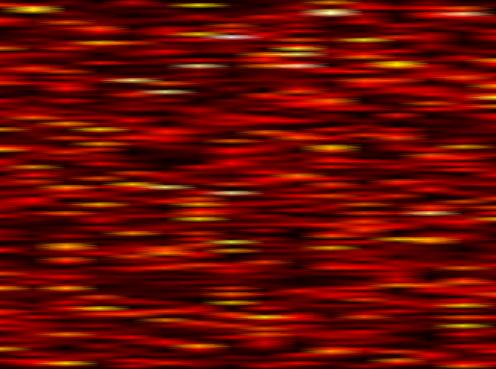
Label: UFMC